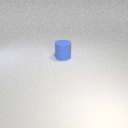
large blue rubber cylinder